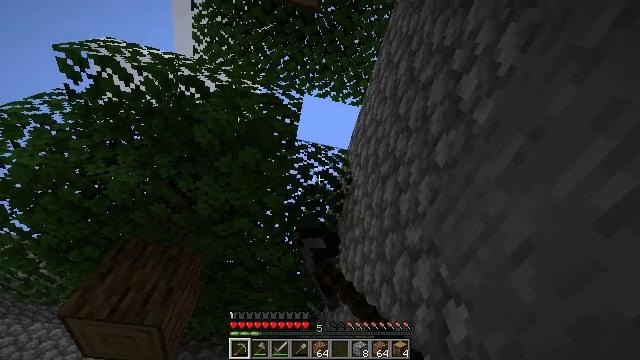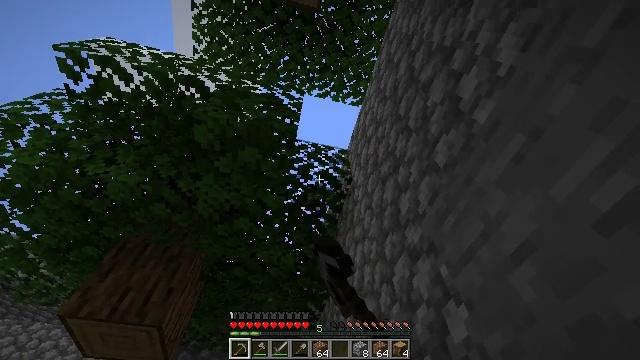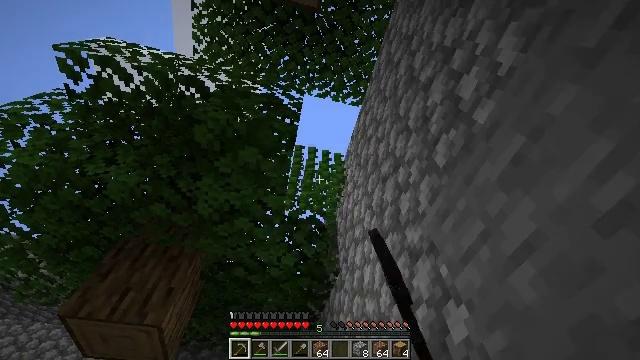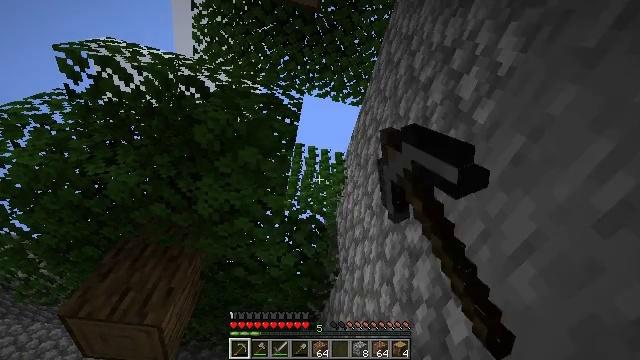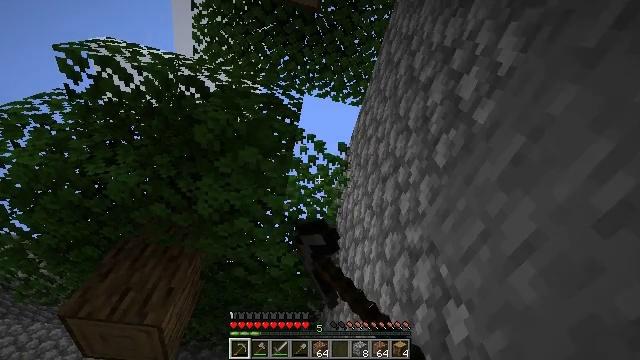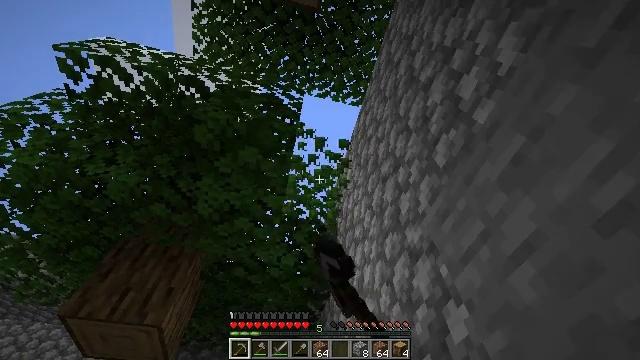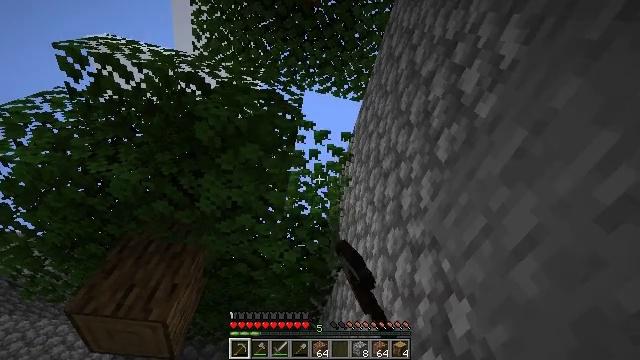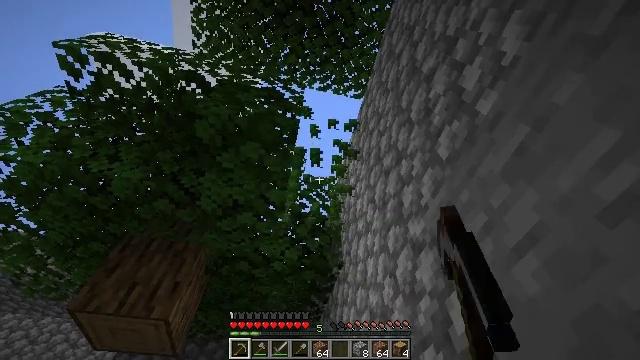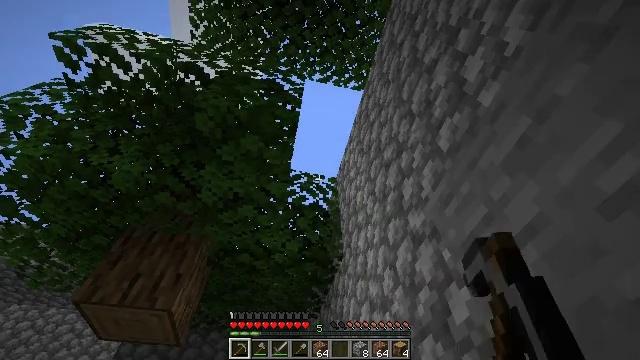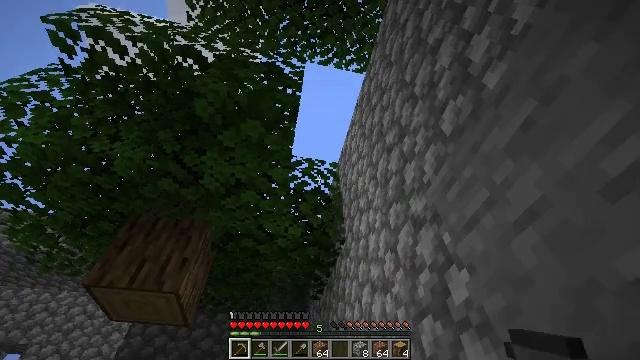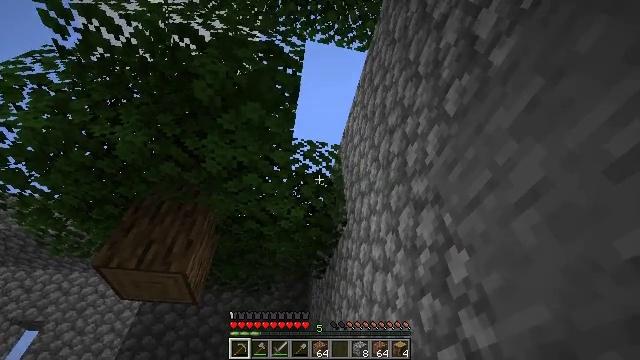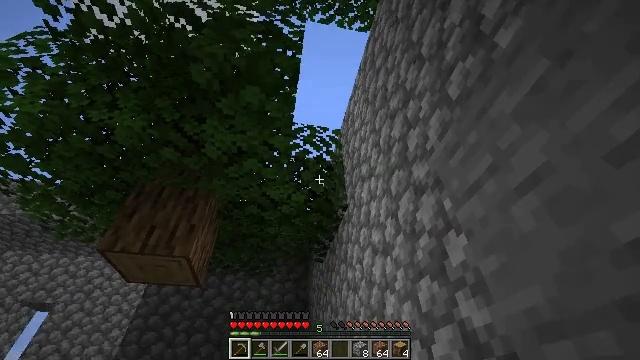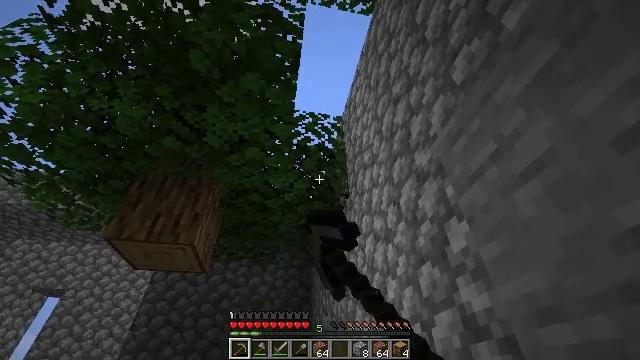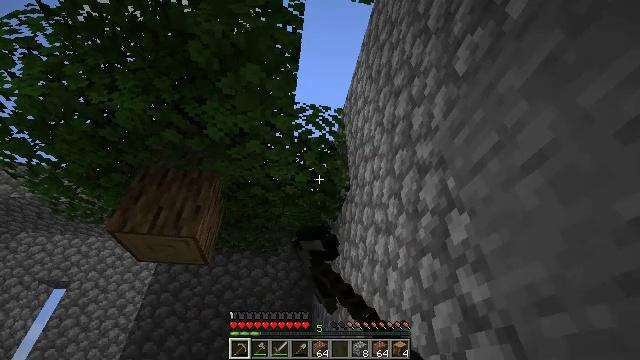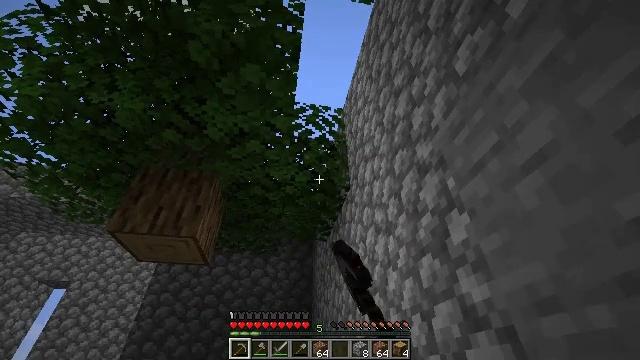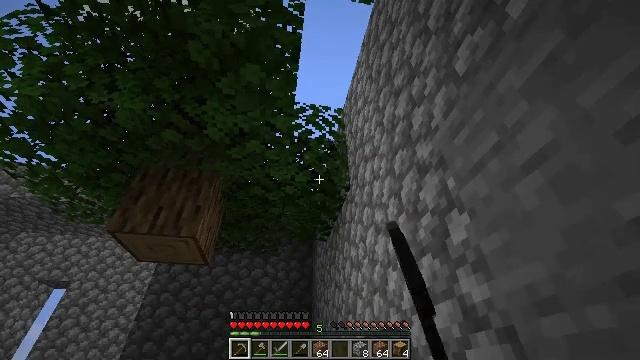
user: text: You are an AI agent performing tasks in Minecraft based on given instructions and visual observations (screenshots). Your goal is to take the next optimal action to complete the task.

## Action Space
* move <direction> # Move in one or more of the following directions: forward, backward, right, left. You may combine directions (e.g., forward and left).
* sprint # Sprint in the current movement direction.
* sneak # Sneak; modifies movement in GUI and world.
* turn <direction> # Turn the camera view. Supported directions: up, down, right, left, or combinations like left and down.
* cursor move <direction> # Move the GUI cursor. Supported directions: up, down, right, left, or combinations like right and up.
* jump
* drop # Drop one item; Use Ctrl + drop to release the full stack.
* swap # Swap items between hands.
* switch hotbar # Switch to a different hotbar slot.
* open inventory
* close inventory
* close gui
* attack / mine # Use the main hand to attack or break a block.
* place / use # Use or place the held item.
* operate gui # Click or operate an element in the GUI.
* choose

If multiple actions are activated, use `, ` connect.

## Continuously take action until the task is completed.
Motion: motion action
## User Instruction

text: Remove oak leaves from branches.
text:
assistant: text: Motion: attack / mine
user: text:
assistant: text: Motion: attack / mine
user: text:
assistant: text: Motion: attack / mine
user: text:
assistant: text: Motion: attack / mine
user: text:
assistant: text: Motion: attack / mine
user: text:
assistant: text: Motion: attack / mine
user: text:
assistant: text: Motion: attack / mine
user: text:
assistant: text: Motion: turn down, attack / mine
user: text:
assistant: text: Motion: turn down, attack / mine
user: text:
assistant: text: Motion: turn down, attack / mine
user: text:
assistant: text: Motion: turn down, attack / mine
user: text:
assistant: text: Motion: turn down, attack / mine
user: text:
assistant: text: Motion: turn down, attack / mine
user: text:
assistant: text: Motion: attack / mine
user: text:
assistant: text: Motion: attack / mine
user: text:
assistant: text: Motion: attack / mine
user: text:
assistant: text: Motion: attack / mine
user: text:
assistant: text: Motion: attack / mine
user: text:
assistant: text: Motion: attack / mine
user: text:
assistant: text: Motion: attack / mine
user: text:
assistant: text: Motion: attack / mine
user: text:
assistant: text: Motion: attack / mine
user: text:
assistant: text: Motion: attack / mine
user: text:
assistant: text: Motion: attack / mine
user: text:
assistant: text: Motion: attack / mine
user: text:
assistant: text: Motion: attack / mine
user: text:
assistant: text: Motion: turn up, attack / mine
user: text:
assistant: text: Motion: turn up, attack / mine
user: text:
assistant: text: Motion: turn up, attack / mine
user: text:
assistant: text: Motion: attack / mine